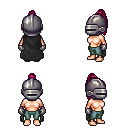
a pixel art fantasy rpg character, female body template, human, light skin, black cape, teal pants, pink long topknot hairstyle, metal helm, metal gloves, four views (front, back, left, right), 2x2 character sprite sheet, small pixel art, hard edges, no anti-aliasing